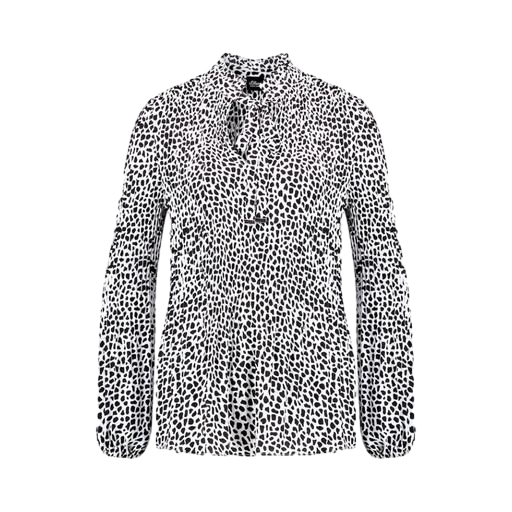
black plus ocelot-print shirt, animal printed shirt, leopard-print blouse, white background